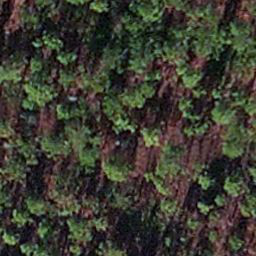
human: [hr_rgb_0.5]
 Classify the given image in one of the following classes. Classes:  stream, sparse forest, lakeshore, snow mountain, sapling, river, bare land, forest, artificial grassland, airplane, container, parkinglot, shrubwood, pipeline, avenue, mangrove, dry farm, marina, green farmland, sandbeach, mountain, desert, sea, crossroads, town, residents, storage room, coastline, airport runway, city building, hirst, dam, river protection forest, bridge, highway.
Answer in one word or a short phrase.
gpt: sapling